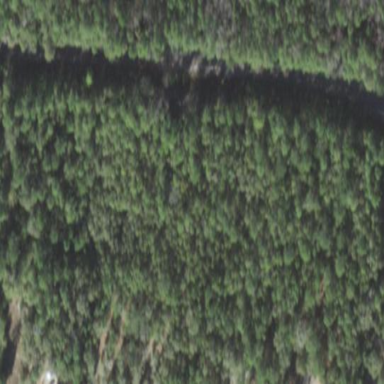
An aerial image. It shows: Woodland with needle-leaved trees.